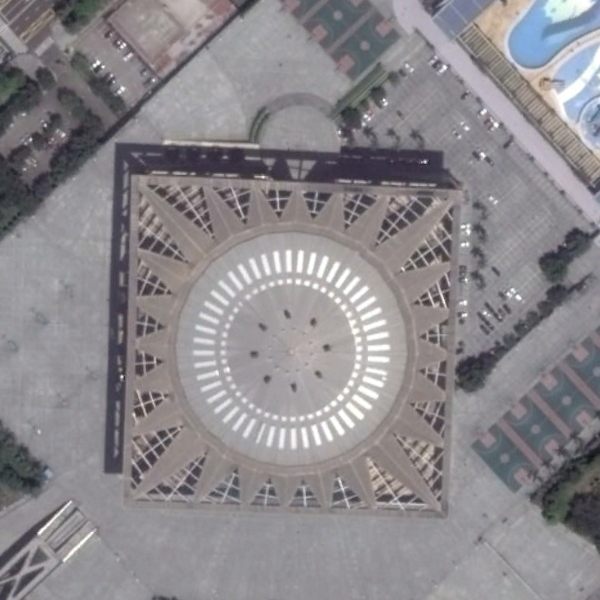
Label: Center